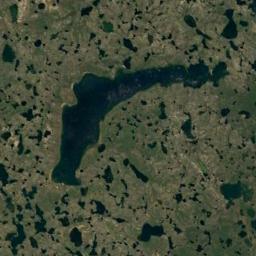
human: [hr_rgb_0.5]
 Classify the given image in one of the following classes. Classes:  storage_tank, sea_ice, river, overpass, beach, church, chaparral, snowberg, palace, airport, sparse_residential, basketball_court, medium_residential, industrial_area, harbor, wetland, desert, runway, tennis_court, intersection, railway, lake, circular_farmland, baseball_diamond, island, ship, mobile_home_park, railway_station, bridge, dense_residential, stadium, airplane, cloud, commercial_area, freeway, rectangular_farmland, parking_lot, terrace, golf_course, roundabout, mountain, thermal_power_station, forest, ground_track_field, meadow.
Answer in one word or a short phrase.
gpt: wetland